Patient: sex F, age 56
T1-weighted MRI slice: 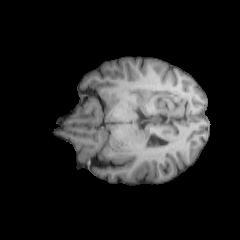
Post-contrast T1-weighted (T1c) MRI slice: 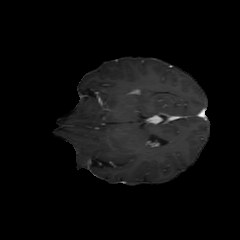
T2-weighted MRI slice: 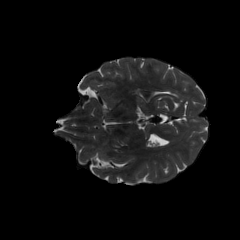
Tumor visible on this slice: no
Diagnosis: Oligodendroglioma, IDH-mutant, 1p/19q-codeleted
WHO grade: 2